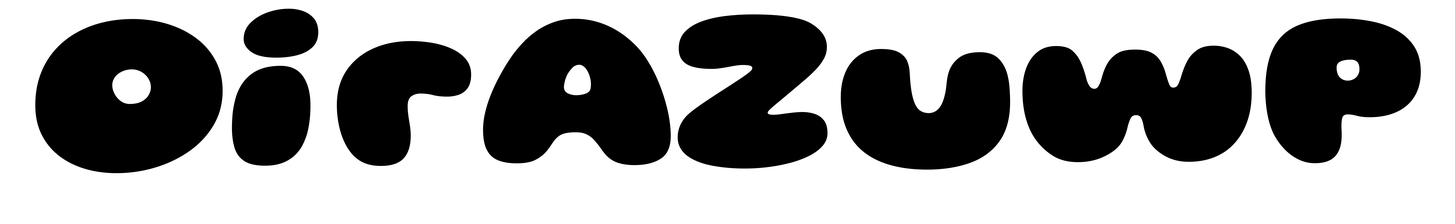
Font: Gluten_Black